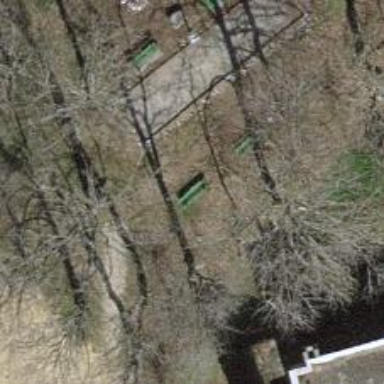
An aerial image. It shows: Bench for seating.